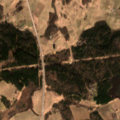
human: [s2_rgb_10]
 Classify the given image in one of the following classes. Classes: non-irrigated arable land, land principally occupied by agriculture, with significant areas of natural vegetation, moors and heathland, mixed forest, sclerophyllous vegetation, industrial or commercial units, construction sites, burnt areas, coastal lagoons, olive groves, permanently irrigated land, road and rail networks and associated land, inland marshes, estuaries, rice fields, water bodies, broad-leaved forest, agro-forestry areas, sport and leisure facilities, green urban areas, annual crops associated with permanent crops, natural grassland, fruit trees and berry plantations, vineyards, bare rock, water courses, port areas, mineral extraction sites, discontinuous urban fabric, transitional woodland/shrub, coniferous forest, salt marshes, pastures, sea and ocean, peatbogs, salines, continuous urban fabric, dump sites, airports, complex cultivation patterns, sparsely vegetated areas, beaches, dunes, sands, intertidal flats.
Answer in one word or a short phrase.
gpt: mineral extraction sites, non-irrigated arable land, pastures, complex cultivation patterns, mixed forest